Interaction volume radius: 5 \u00c5
Interaction volume height: 25 \u00c5
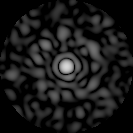
Disorder parameter: 0.7768